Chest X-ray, PA view. Patient: 63 years old, sex F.
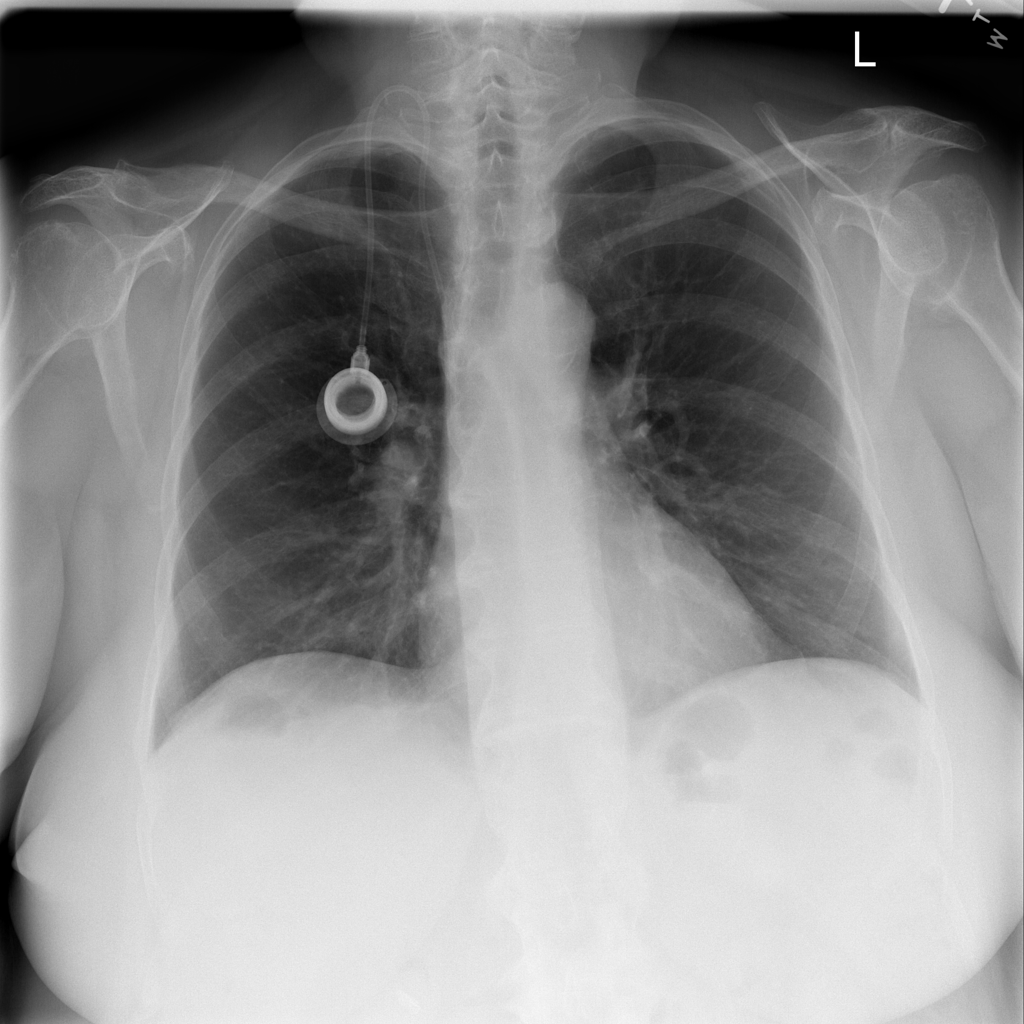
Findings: No Finding